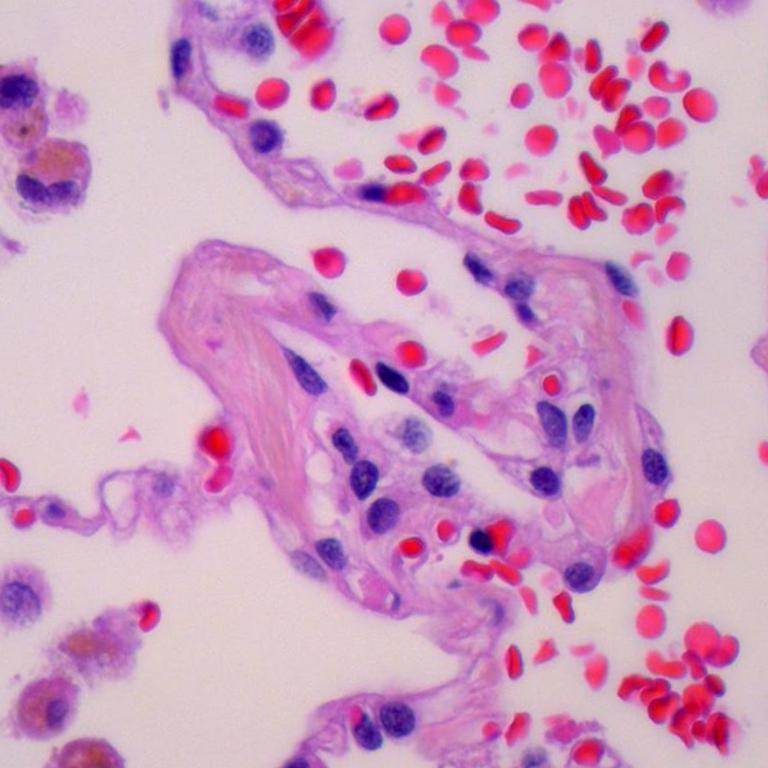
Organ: lung
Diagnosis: benign